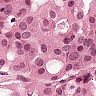
Metastatic tissue present: yes